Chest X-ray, AP view. Patient: 30 years old, sex F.
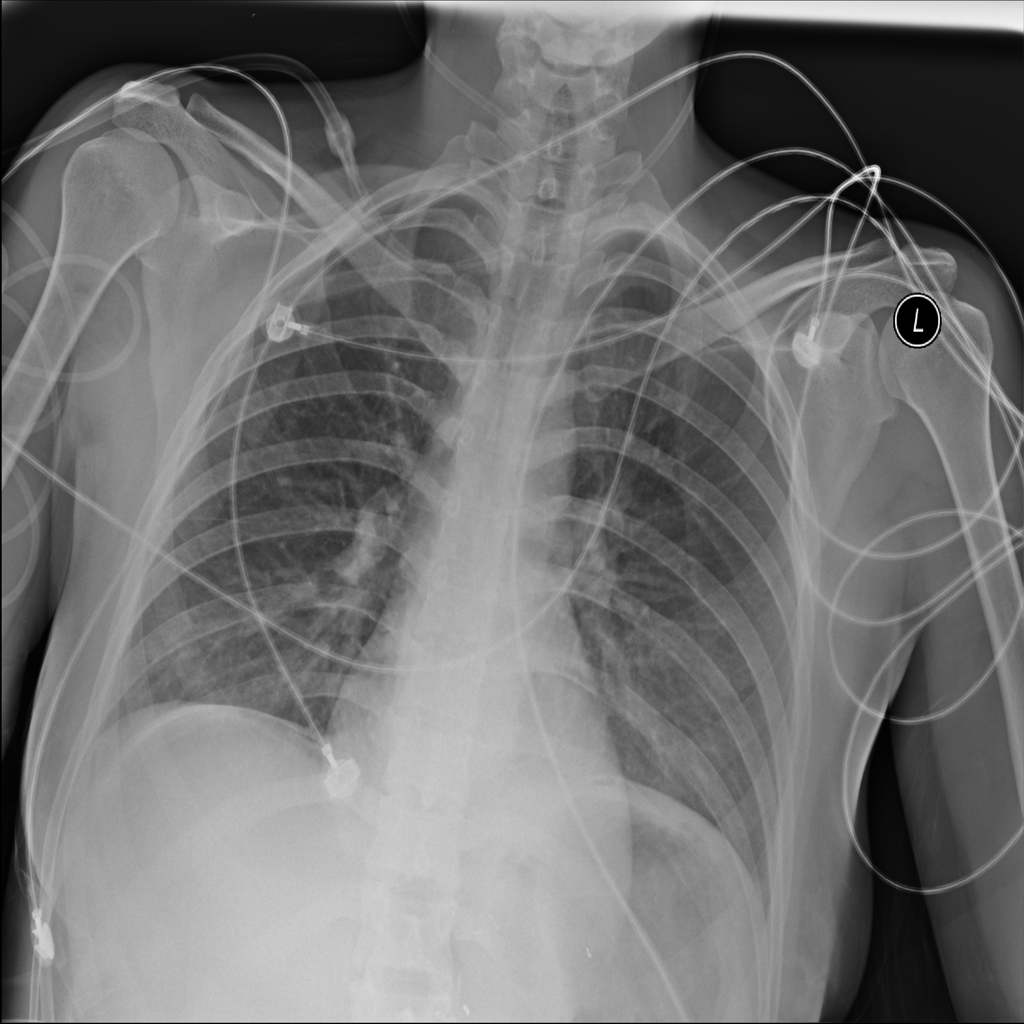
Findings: No Finding